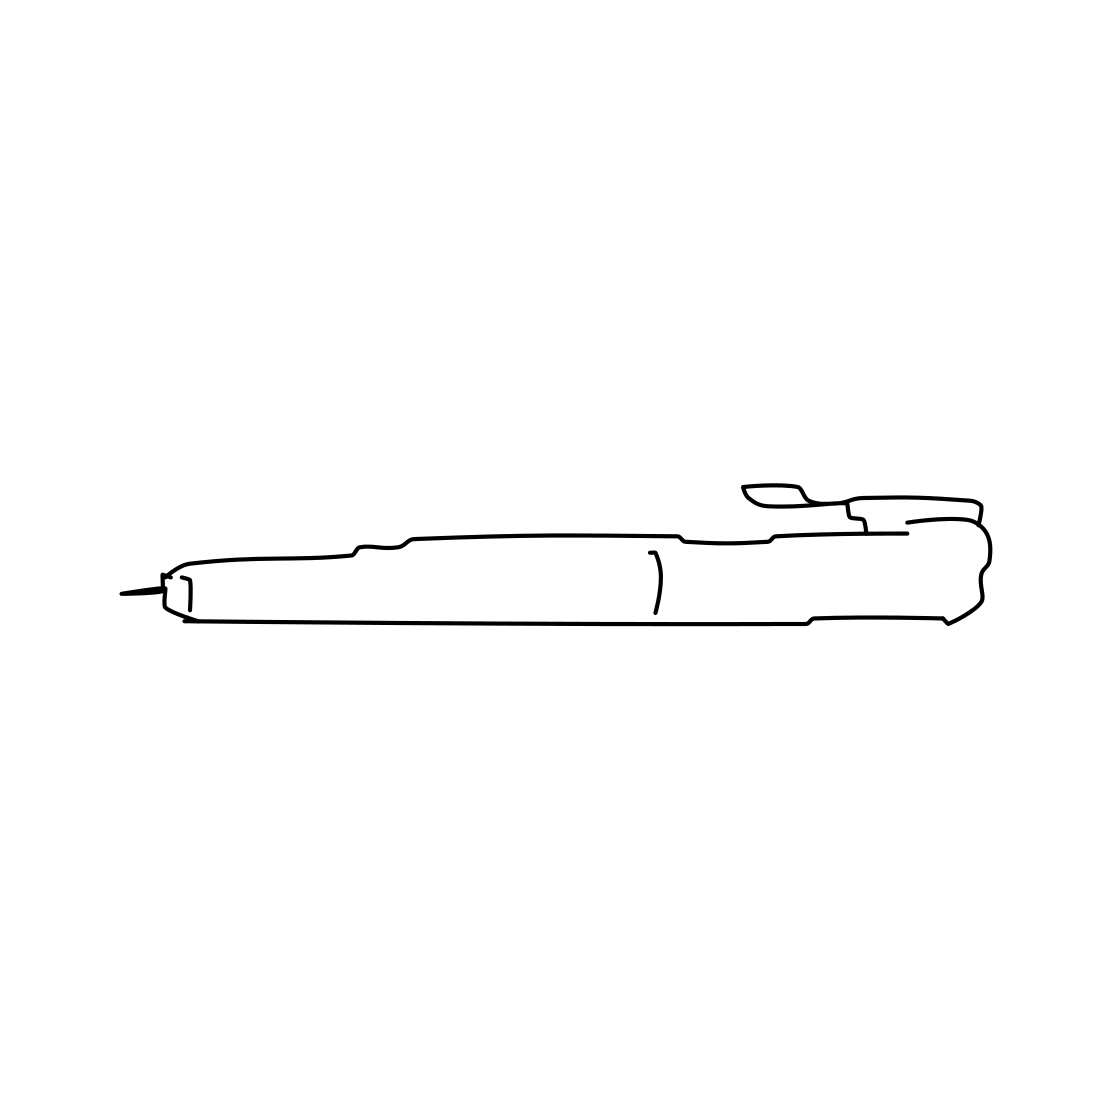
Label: pen